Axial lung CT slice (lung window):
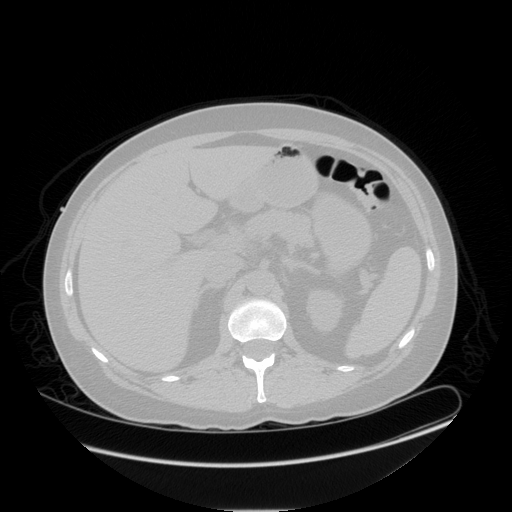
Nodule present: no